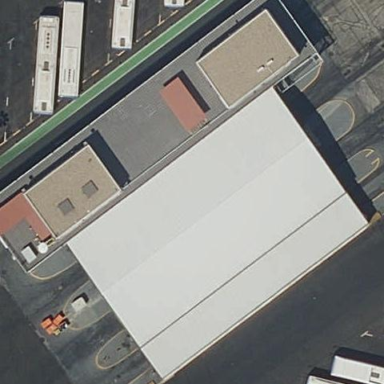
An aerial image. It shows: Public building.